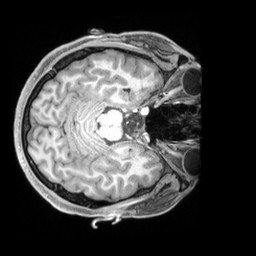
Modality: T1w
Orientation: axial
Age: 21
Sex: male
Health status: ill
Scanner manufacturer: siemens
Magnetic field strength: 3 T
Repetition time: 2.2 s
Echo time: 0.00218 s